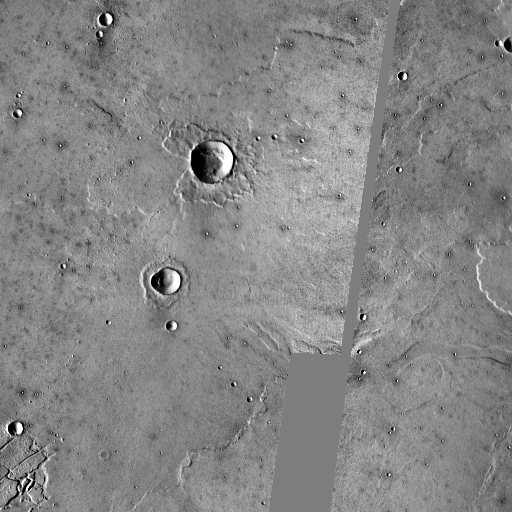
Crater classes present: Background, Other, Layered